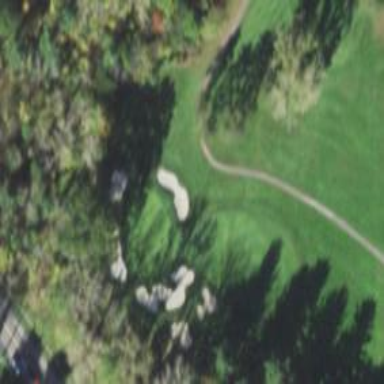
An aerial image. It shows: Path used for both walking and golf.